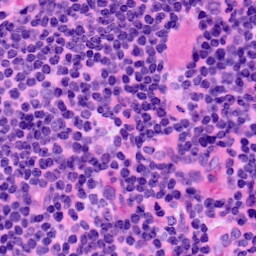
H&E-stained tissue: LymphNode